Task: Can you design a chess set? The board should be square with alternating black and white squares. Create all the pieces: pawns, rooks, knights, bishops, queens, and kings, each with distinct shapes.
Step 1368:
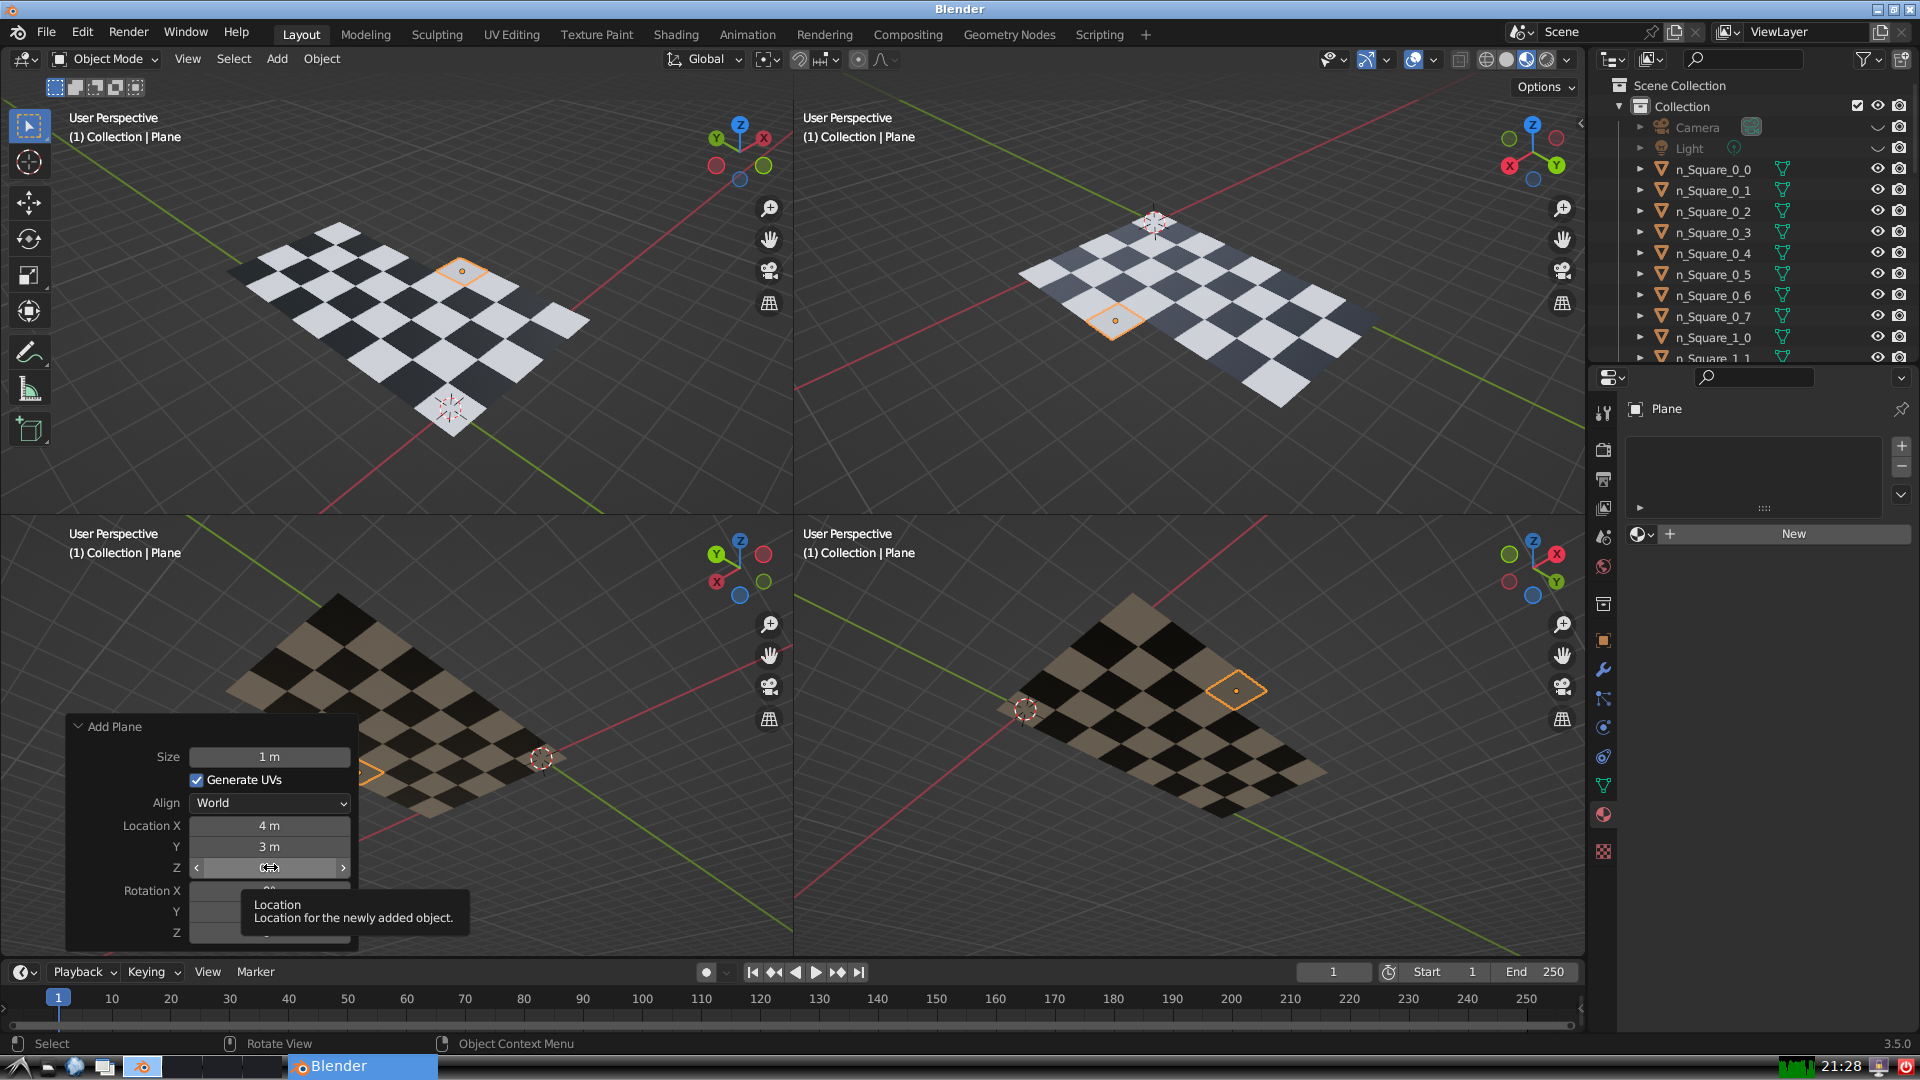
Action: click: no